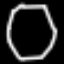
Label: octagon